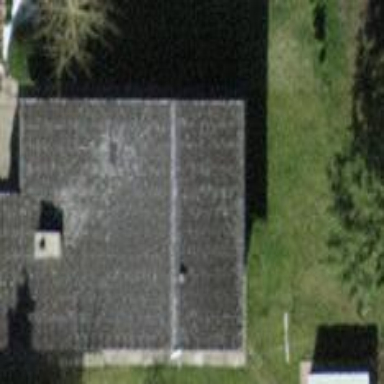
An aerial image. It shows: Detached building with gabled roof.